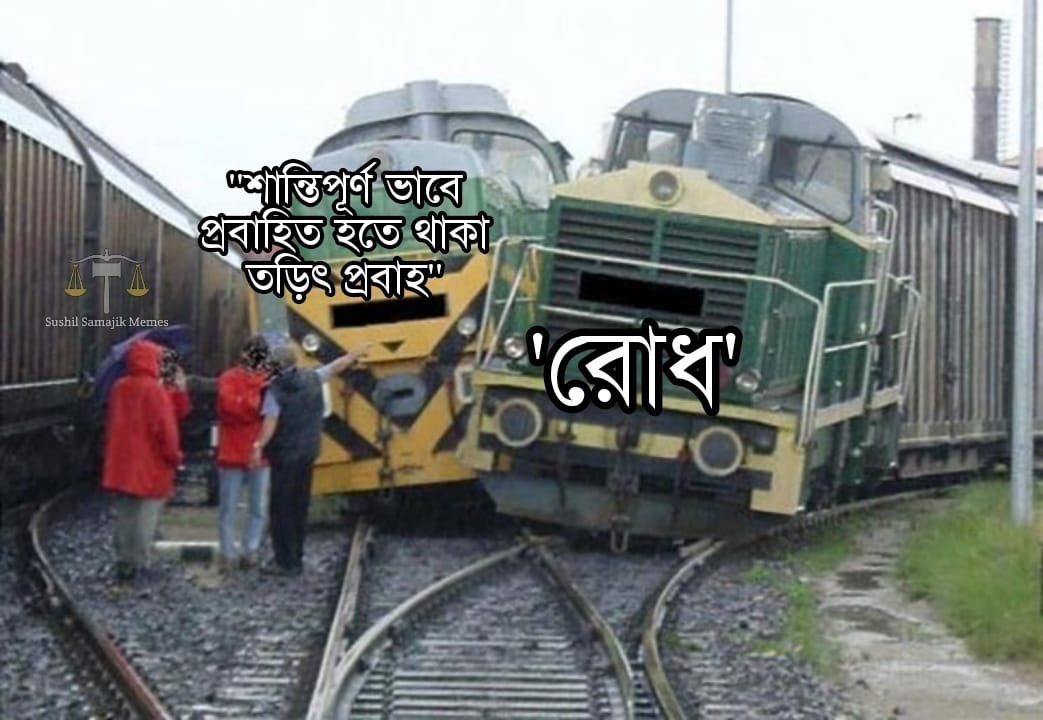
Caption: " শান্তিপূর্ণ ভাবে প্রবাহিত হতে থাকা তড়িৎ প্রবাহ "    ' রোধ '
Label: non-hate